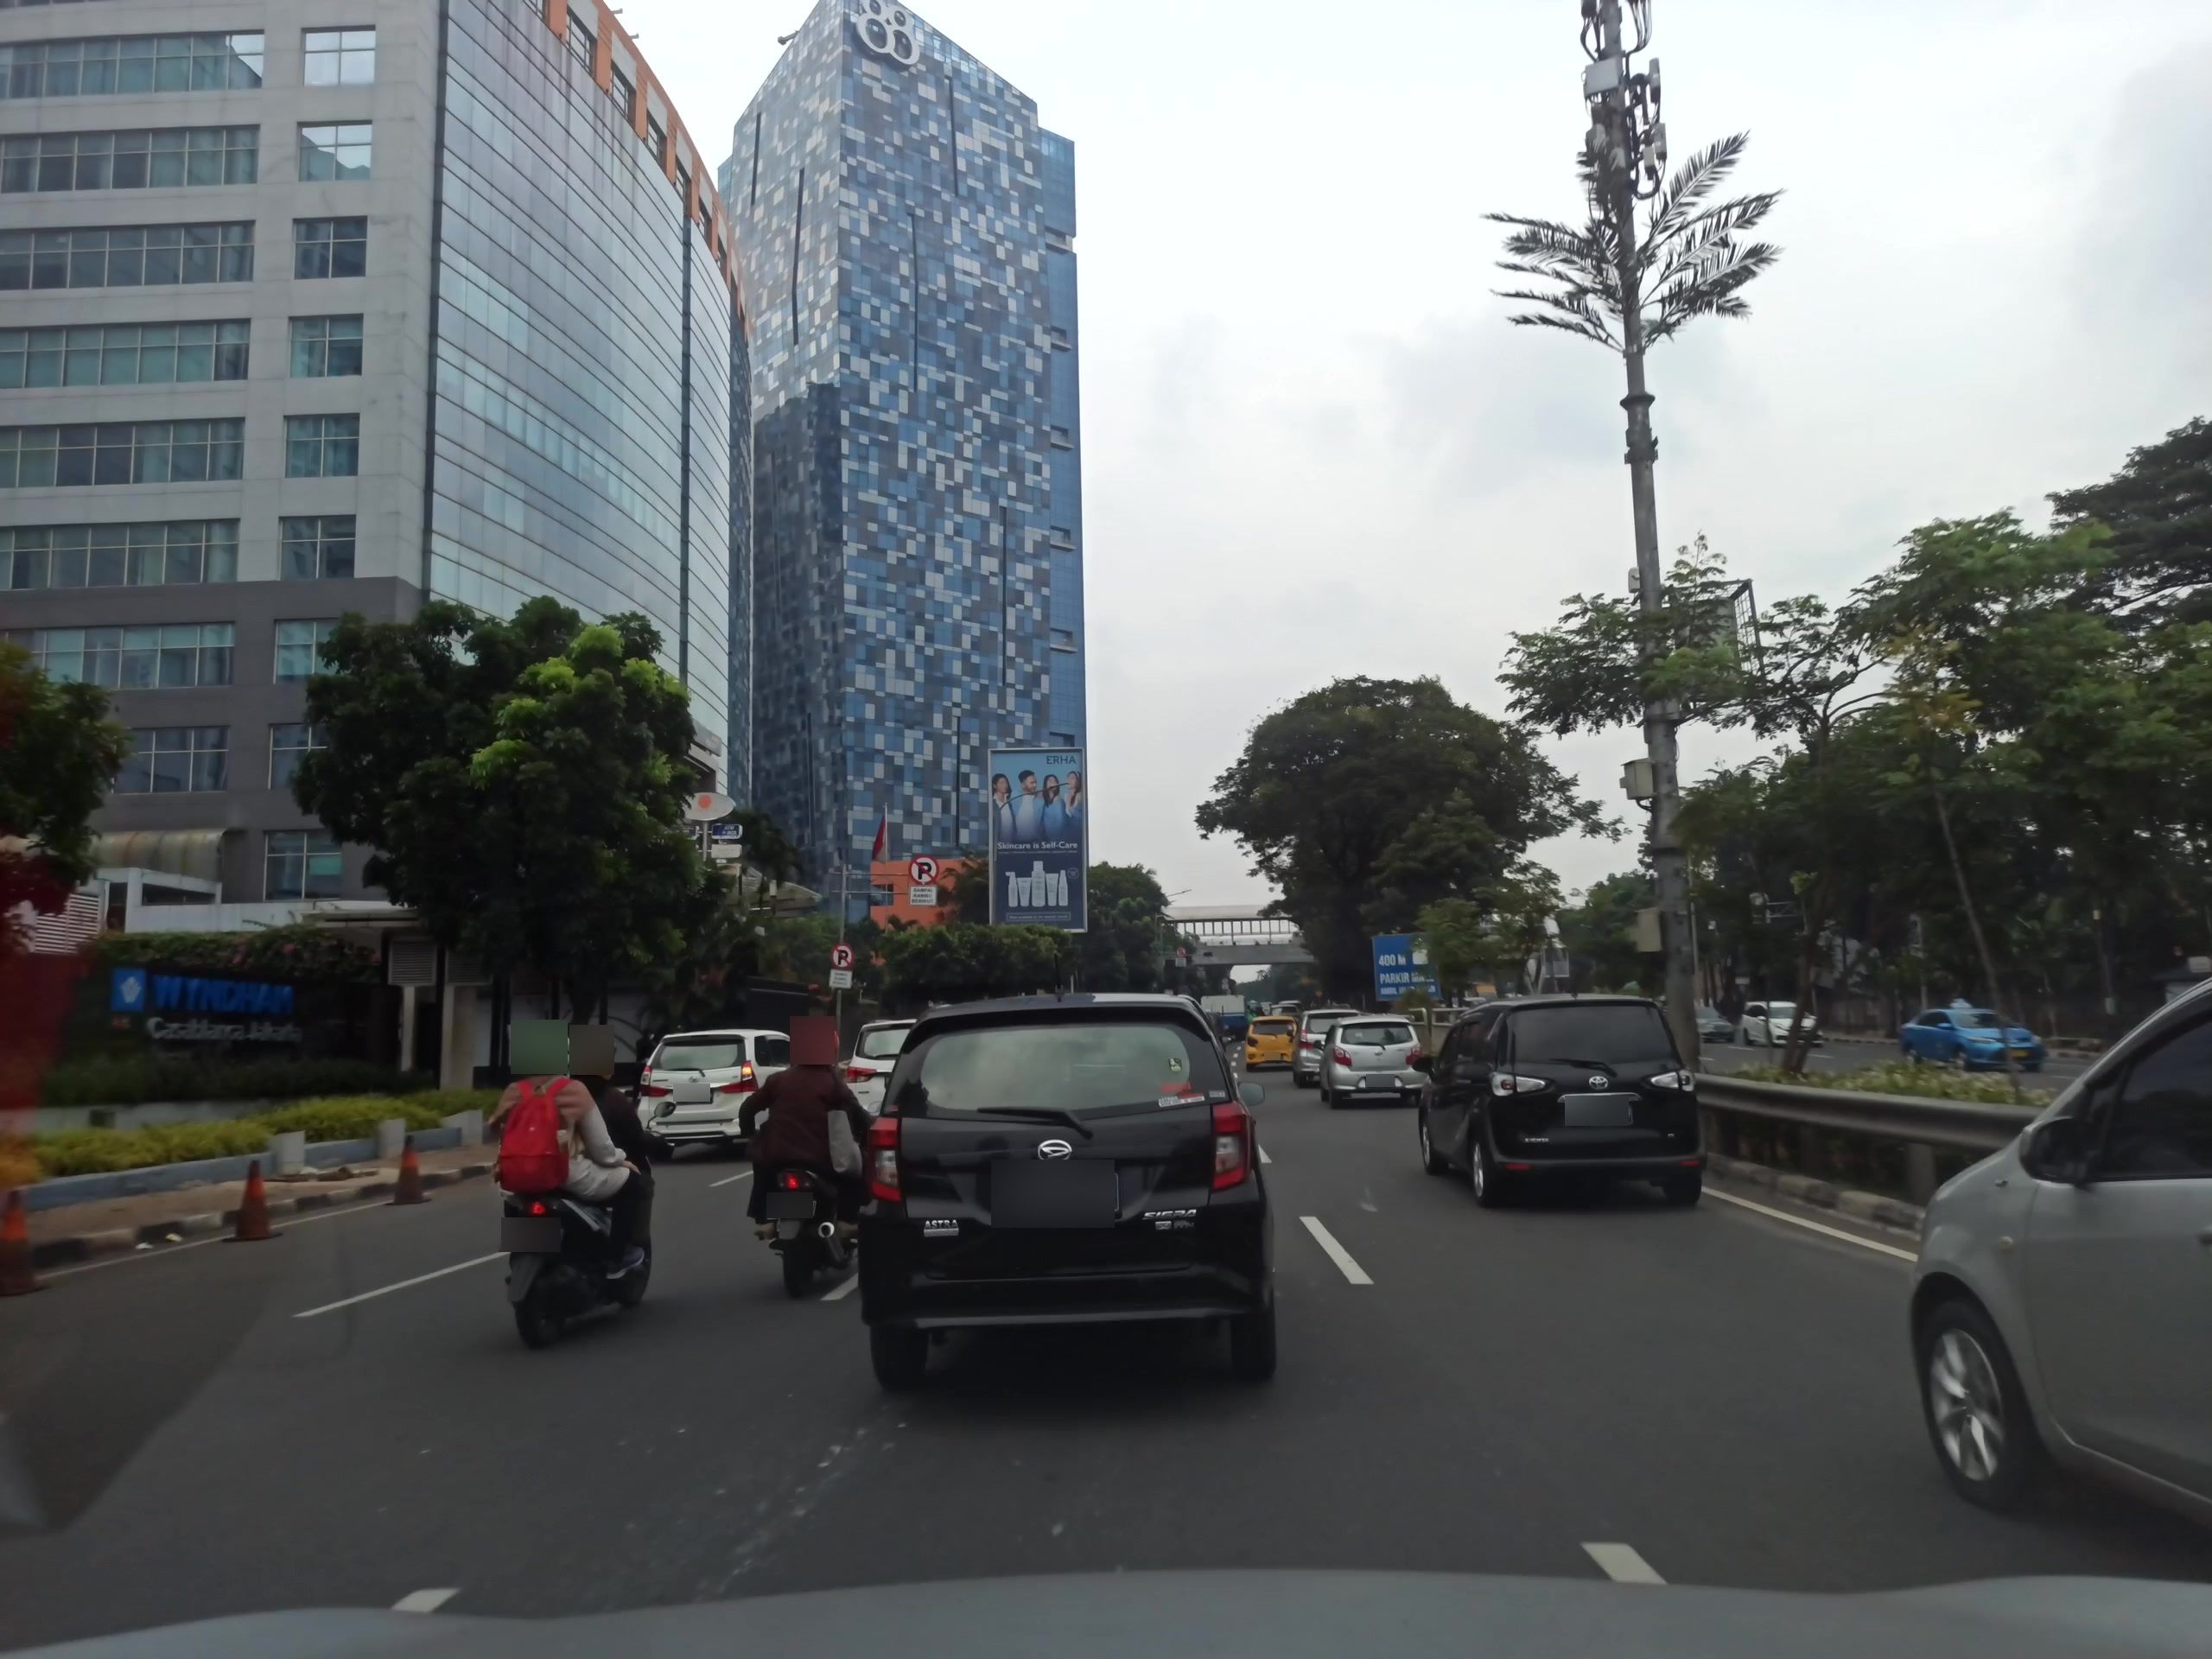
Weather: cloudy
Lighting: day
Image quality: good
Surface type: driving surface
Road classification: primary
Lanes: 4
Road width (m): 10
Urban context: urban centre
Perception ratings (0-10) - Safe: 6.26, Lively: 9.27, Beautiful: 5.24, Boring: 4.59, Depressing: 6.95, Wealthy: 6.97